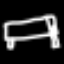
Label: bed